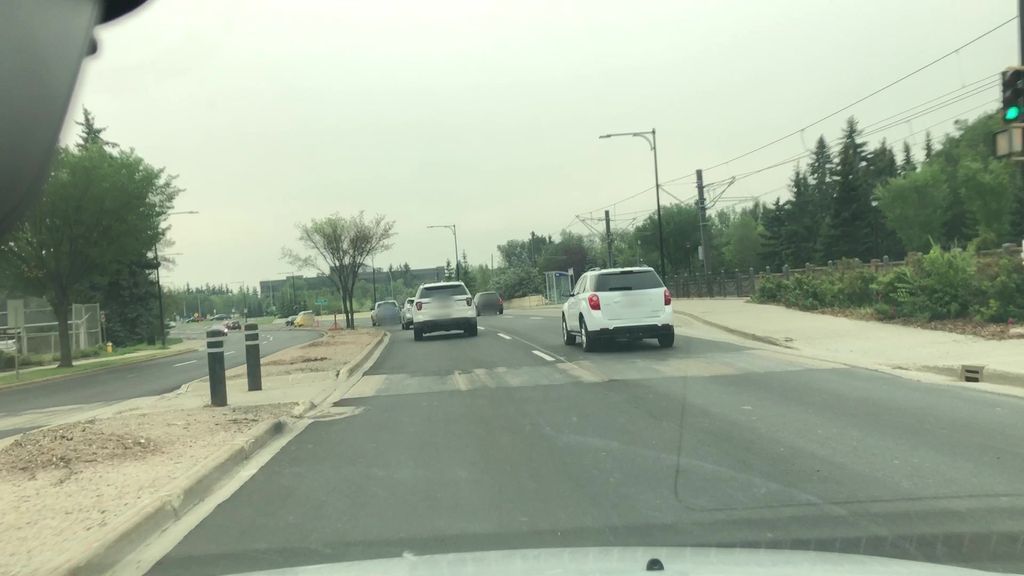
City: edmonton